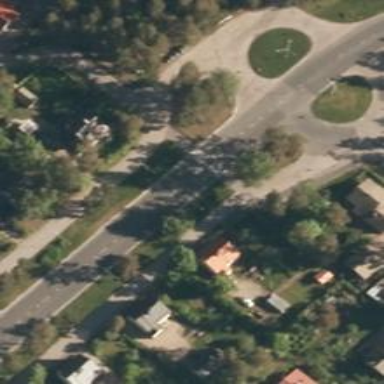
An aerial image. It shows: Uncontrolled crossing on the road.